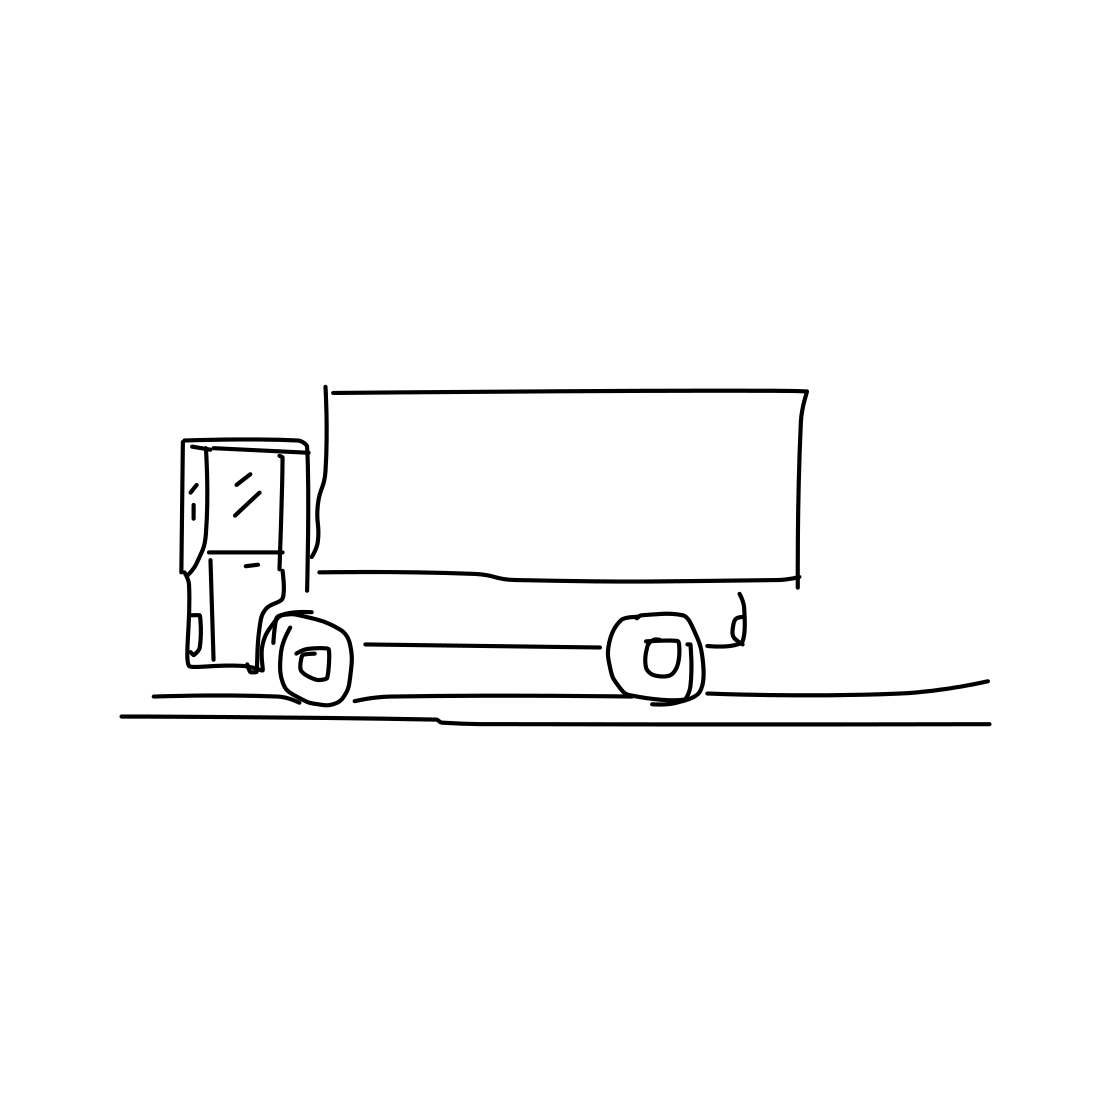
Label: truck